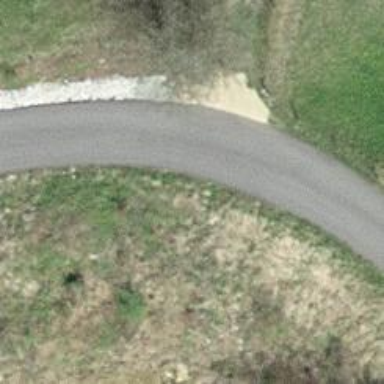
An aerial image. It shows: Unclassified road with asphalt surface.